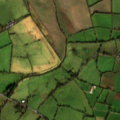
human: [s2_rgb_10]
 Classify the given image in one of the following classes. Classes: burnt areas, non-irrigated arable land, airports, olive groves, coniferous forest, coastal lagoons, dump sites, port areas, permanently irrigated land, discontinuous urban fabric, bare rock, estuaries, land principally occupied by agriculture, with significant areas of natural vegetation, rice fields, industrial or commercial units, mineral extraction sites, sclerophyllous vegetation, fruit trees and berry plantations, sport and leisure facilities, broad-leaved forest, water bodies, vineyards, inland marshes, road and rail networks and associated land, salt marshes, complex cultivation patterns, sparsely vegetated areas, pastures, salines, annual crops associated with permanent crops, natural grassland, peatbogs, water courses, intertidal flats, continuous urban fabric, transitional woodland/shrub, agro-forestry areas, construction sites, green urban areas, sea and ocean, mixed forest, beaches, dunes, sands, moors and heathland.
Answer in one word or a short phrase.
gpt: non-irrigated arable land, pastures